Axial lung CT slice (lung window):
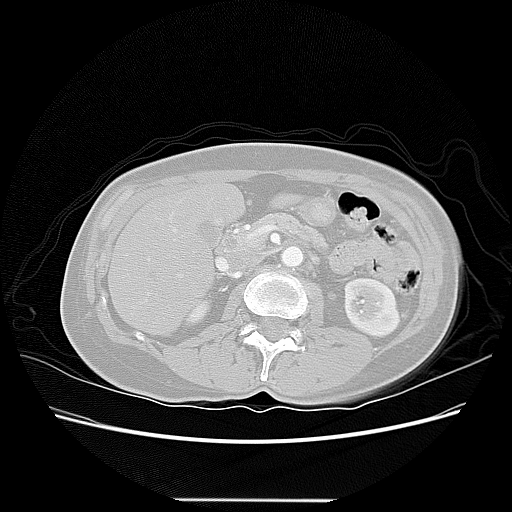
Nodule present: no